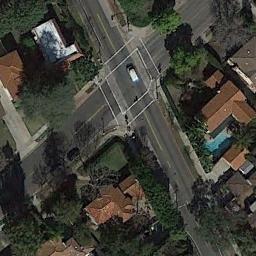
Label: intersection